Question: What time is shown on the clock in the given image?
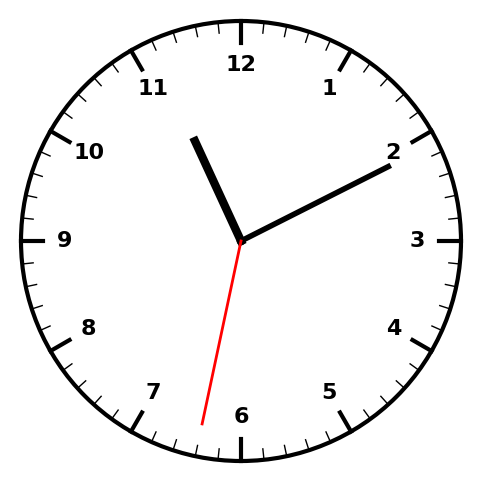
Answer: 11:10:32